Question: I stuck. I've been trying to get working simple app with 'Adobe Flash Builder' but with no luck.
It's pretty simple and I even didn't get visual elements such as 'button' to be displayed on any kind of simulator/devices.
I followed by some video tutorial and seems like configured everything right, no errors appeared but the problem is that when I launch app on 'device/simulator/air' 'iOS/Android' even real 'iOS' device - it remains blank.... empty. Just white screen
'''
<?xml version="1.0" encoding="utf-8"?>
<s:Application xmlns:fx="http://ns.adobe.com/mxml/2009"
xmlns:s="library://ns.adobe.com/flex/spark" applicationDPI="160"
applicationComplete="init(event)">
<fx:Declarations>
<!-- Place non-visual elements (e.g., services, value objects) here -->
</fx:Declarations>
<s:Button id="button1" x="100" y="58" label="300ms"/>
<s:Button id="button2" x="200" y="58" label="500ms"/>
<s:Button id="button3" x="300" y="58" label="1000ms"/>
<fx:Script>
<![CDATA[
import com.adobe.nativeExtensions.Vibration;
private var vibrate:Vibration
private function init(evt:Event):void
{
trace("We are here");
if(Vibration.isSupported)
{
setupButtons();
} else {
trace("Vibration is not supported");
}
}
private function setupButtons():void
{
button1.addEventListener(MouseEvent.CLICK, handleButtons);
button2.addEventListener(MouseEvent.CLICK, handleButtons);
button3.addEventListener(MouseEvent.CLICK, handleButtons);
vibrate = new Vibration();
}
private function handleButtons(event:MouseEvent):void
{
switch (event.currentTarget.id)
{
case "button1":
vibrate.vibrate(300);
break;
case "button2":
vibrate.vibrate(500);
break;
case "button3":
vibrate.vibrate(1000);
break;
}
}
]]>
</fx:Script>
</s:Application>
'''
At least 3 buttons should appear. No useful information while debugging in console, no stopping on breakpoints in -init() method.

I'm pretty frustrated about my first meeting 'flash builder' and developing for mobile platforms.
Flash Builder 4.7
thanks in advance
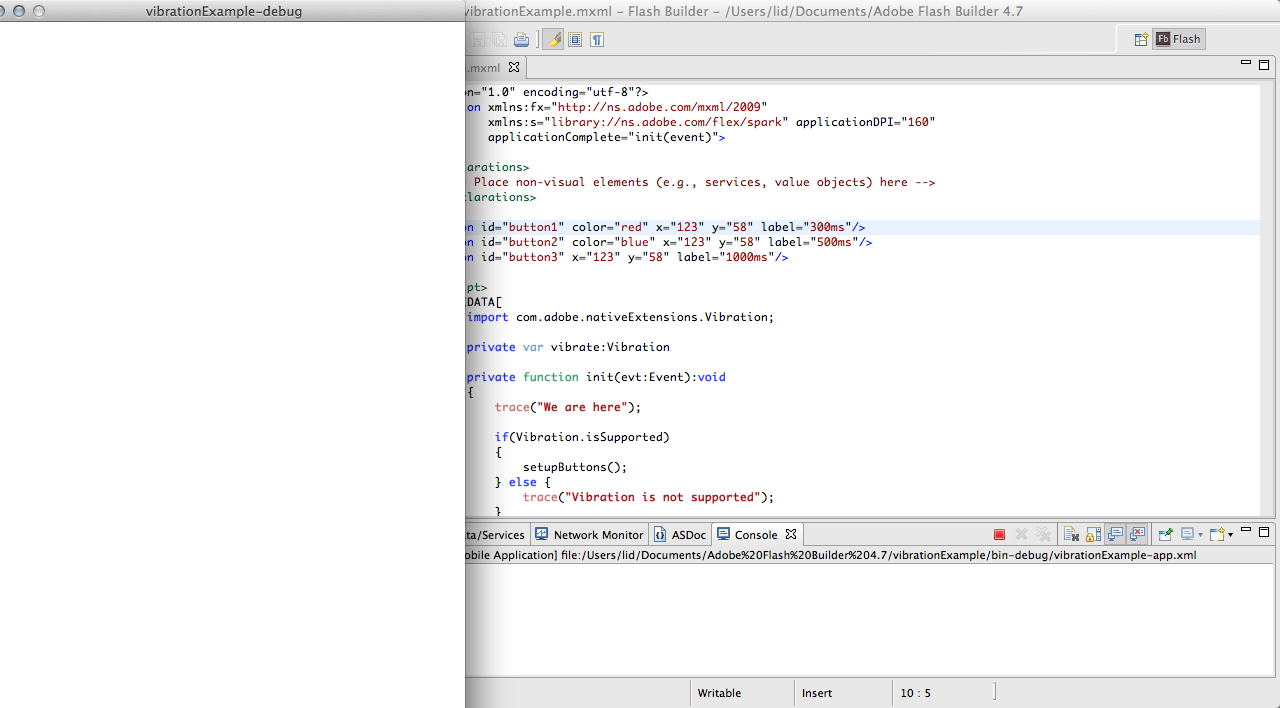
Answer: I think is a crash in the initialize code, try removing all the lines , then when works add one by one the script lines back until you find the issue.